Question: I am fairly new to Android. Just getting learning the ropes and fumbling around at the moment.
I thought a good way to learn a few new concepts would be to try my hand at a few apps.
This app is a replica of the popular word game - Hangman.

I've created a very basic UI consisting of 26 buttons, each corresponding to a letter, and some imageview's which make up the dashes you see in the middle of the screen.
Now comes the problem. I'm trying to figure out how to include a programatically rendered drawing of a stick figure in the top right corner of the layout.
I went through the API, and there seems to be several ways to do this, but I'm not sure which way would be the most efficient?
The layout shown above basically consists of 3 relativelayouts.
I would really appreciate if someone would be kind enough to point me in the right direction. I'm not asking for a whole block of code as an answer. What I would like is just a prod in the right direction.
Thanks,
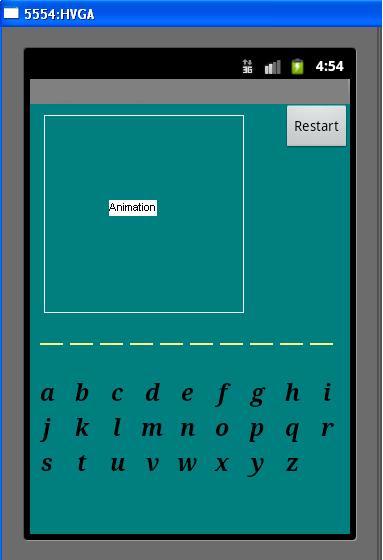
Answer: I would use <URL>. You can just add a SurfaceView and draw lines on it.
Otherwise you could just have an image for every state of the man, and change them.
But I'd recommend Canvas with SurfaceView because of the low resources, and flexibility.